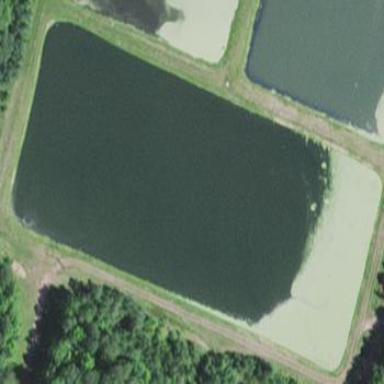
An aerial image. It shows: Man-made reservoir holding natural water.